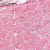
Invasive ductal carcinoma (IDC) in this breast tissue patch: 0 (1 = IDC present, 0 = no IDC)